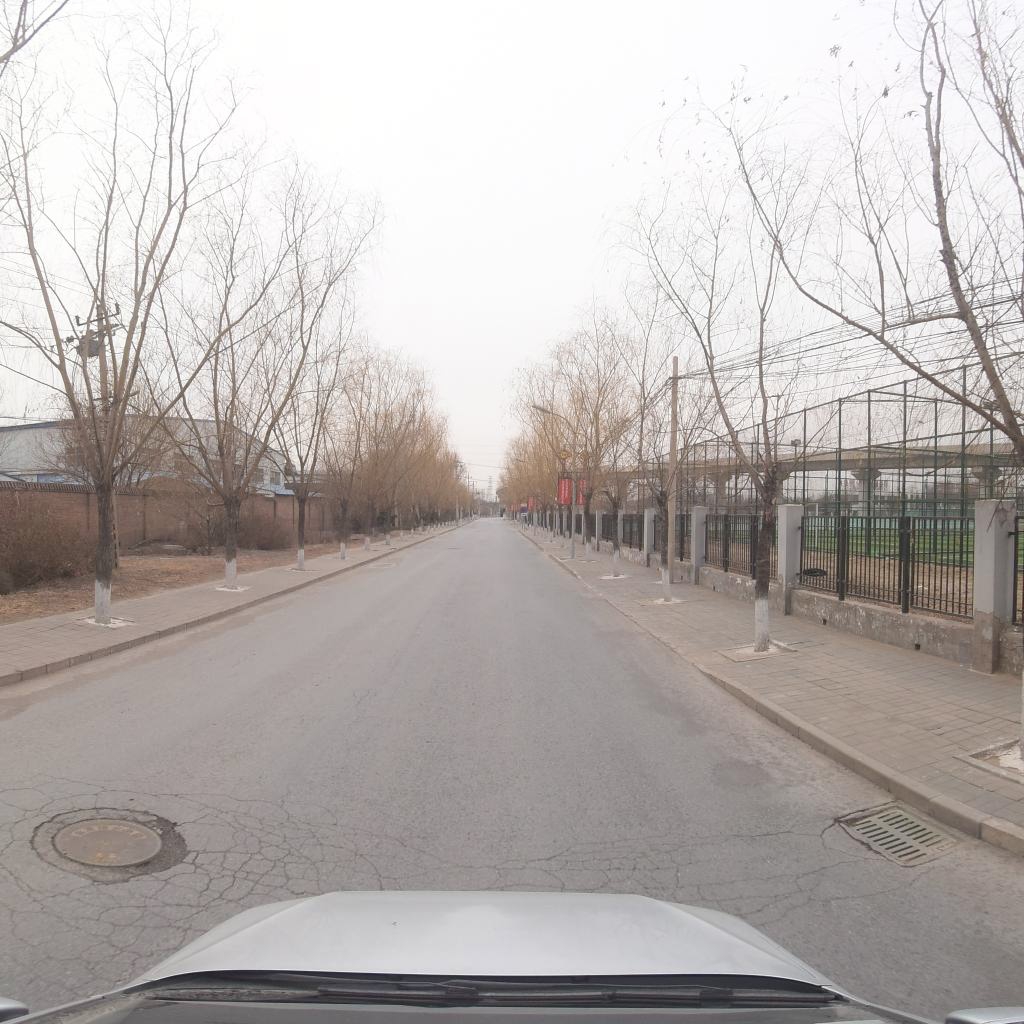
Region: Fengtai
Road damage annotations: alligator crack, manhole cover